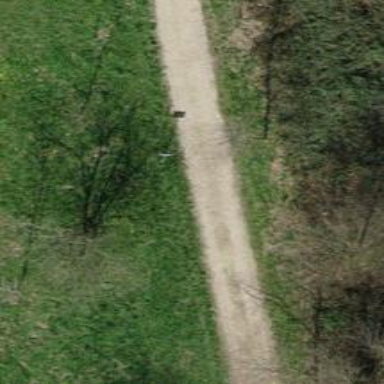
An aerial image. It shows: Dirt track road.